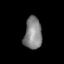
Tissue: lung
Cell type: Epithelial cells
Senescence score: 0.1741
Nuclear area (px): 558
Mean DAPI intensity: 131.14